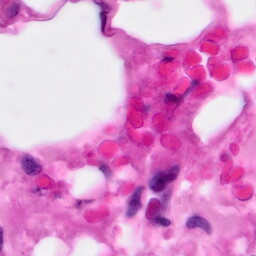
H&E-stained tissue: Pancreatic